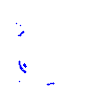
Particle: kaon